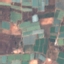
Land use / land cover class: PermanentCrop